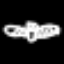
Label: angel